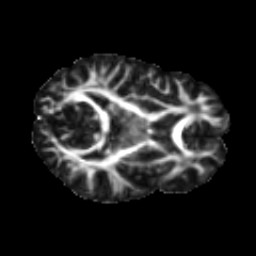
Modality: FA
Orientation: axial
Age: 16
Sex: male
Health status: ill
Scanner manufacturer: ge
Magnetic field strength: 3 T
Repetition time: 6.752 s
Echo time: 0.079 s